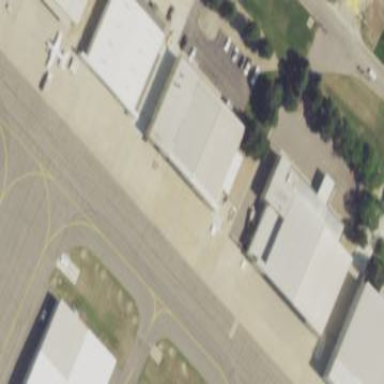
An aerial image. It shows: Building designed as airport hangar.